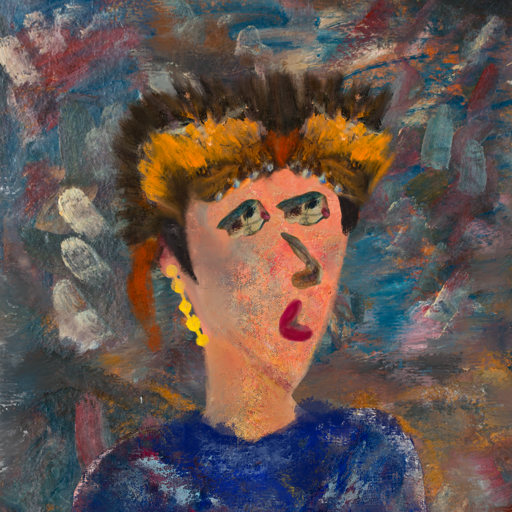
Background: Boggyland, Head And Neck Side: Irani, Face Side: Pipe, Bust: Irani, Hair Side: Roy_Bahadur, Head Accessory: Gypsy_Queen, Second Necklace: Blank, Necklace: Blank, Baby: Blank